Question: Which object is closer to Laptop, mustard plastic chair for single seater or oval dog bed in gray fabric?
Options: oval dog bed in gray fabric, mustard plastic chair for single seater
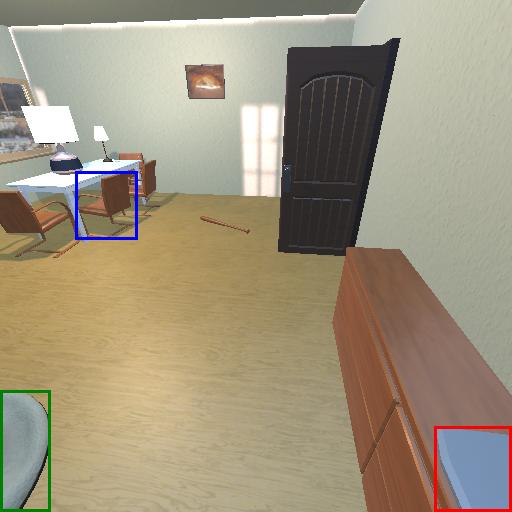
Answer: oval dog bed in gray fabric